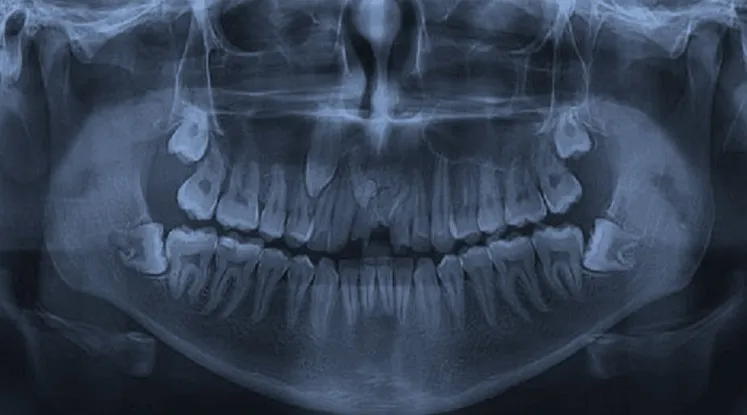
Orthopantomogram showing tooth-like structures in the anterior maxillary region.
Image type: radiology (x_ray)